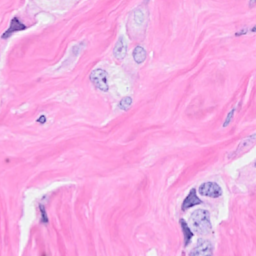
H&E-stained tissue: Breast